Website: lowes
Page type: billing-address
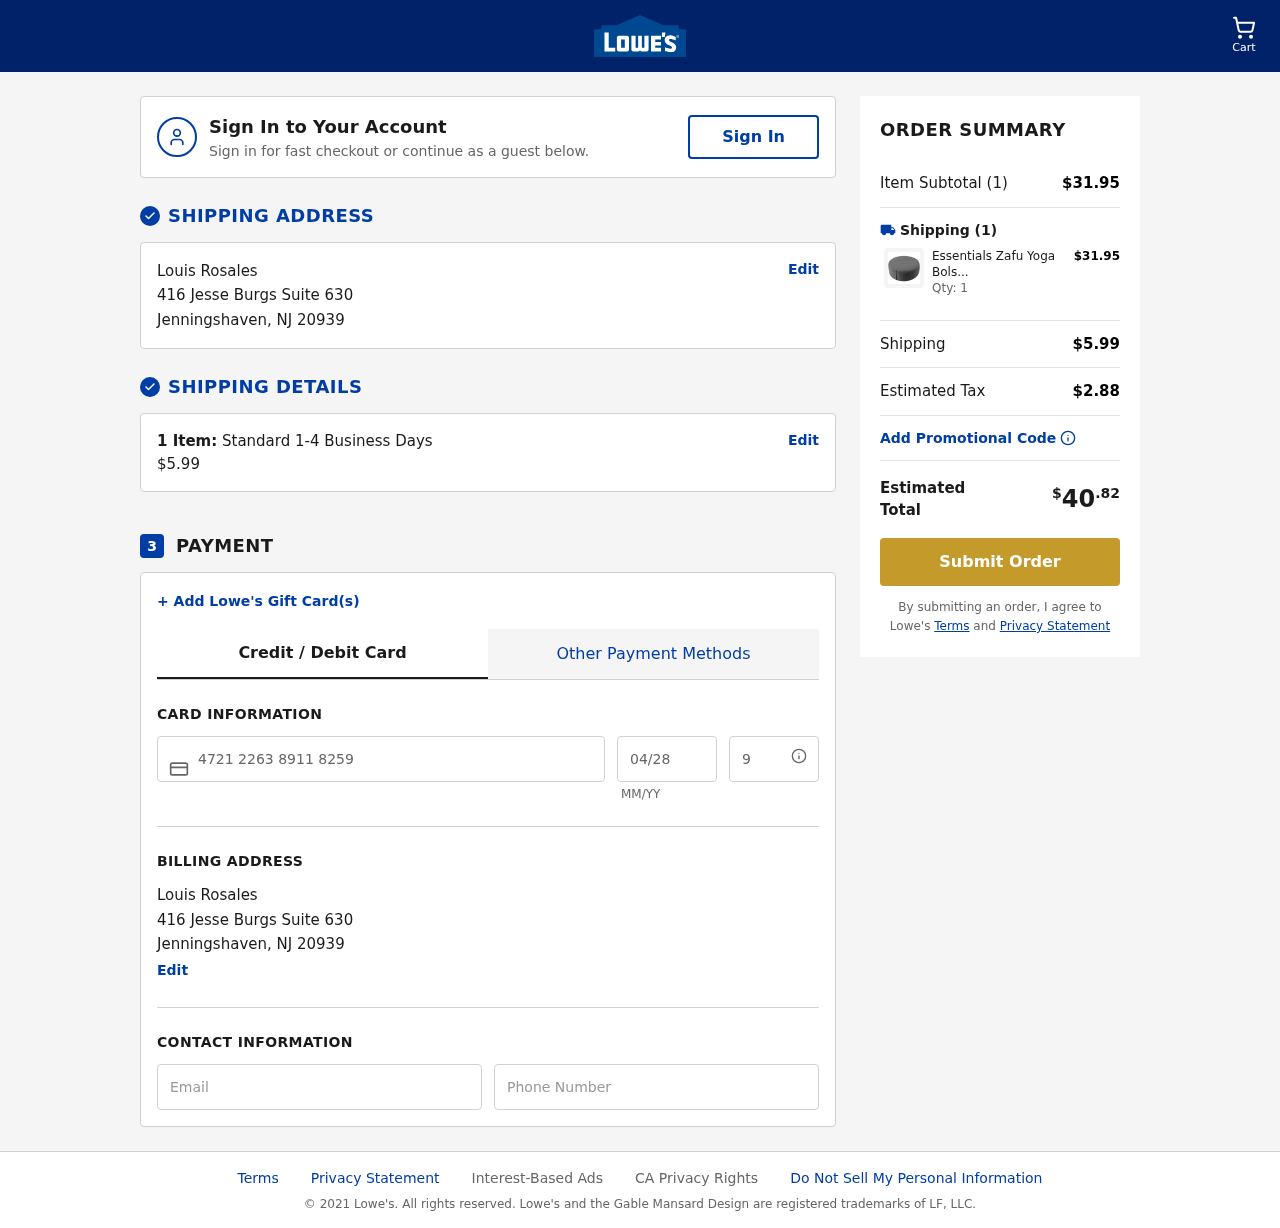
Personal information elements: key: PII_CARD_CVV
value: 921
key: PII_CARD_EXPIRY
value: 04/28
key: PII_CARD_NUMBER
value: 4721 2263 8911 8259
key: PII_CITY
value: Jenningshaven
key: PII_EMAIL
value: louis.rosales@hotmail.com
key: PII_FULLNAME
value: Louis Rosales
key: PII_PHONE
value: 4676051741
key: PII_POSTCODE
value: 20939
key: PII_STATE_ABBR
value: NJ
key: PII_STREET
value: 416 Jesse Burgs Suite 630
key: PII_FULLNAME2
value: Louis Rosales
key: PII_STREET2
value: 416 Jesse Burgs Suite 630
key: PII_CITY2
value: Jenningshaven
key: PII_STATE_ABBR2
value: NJ
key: PII_POSTCODE2
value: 20939
Product elements: key: PRODUCT1_NAME
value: Essentials Zafu Yoga Bolster Pillow (Grey)
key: PRODUCT1_PRICE
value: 31.95
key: PRODUCT1_QUANTITY
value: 1
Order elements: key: ORDER_NUM_ITEMS
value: Cart
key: ORDER_NUM_ITEMS
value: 1 Item:
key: ORDER_NUM_ITEMS
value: Item Subtotal (1)
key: ORDER_SHIPPING_COST
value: $5.99
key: ORDER_SUBTOTAL
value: $31.95
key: ORDER_TAX
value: $2.88
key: ORDER_TOTAL
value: $40.82